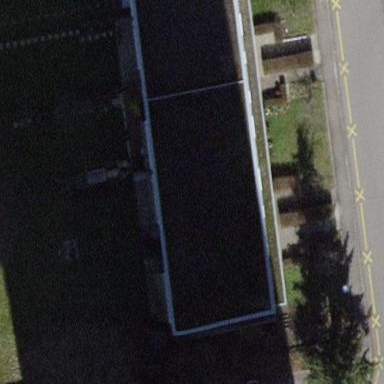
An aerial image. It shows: House with flat roof.